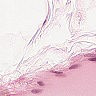
Metastatic tissue present: no